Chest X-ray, AP view. Patient: 45 years old, sex M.
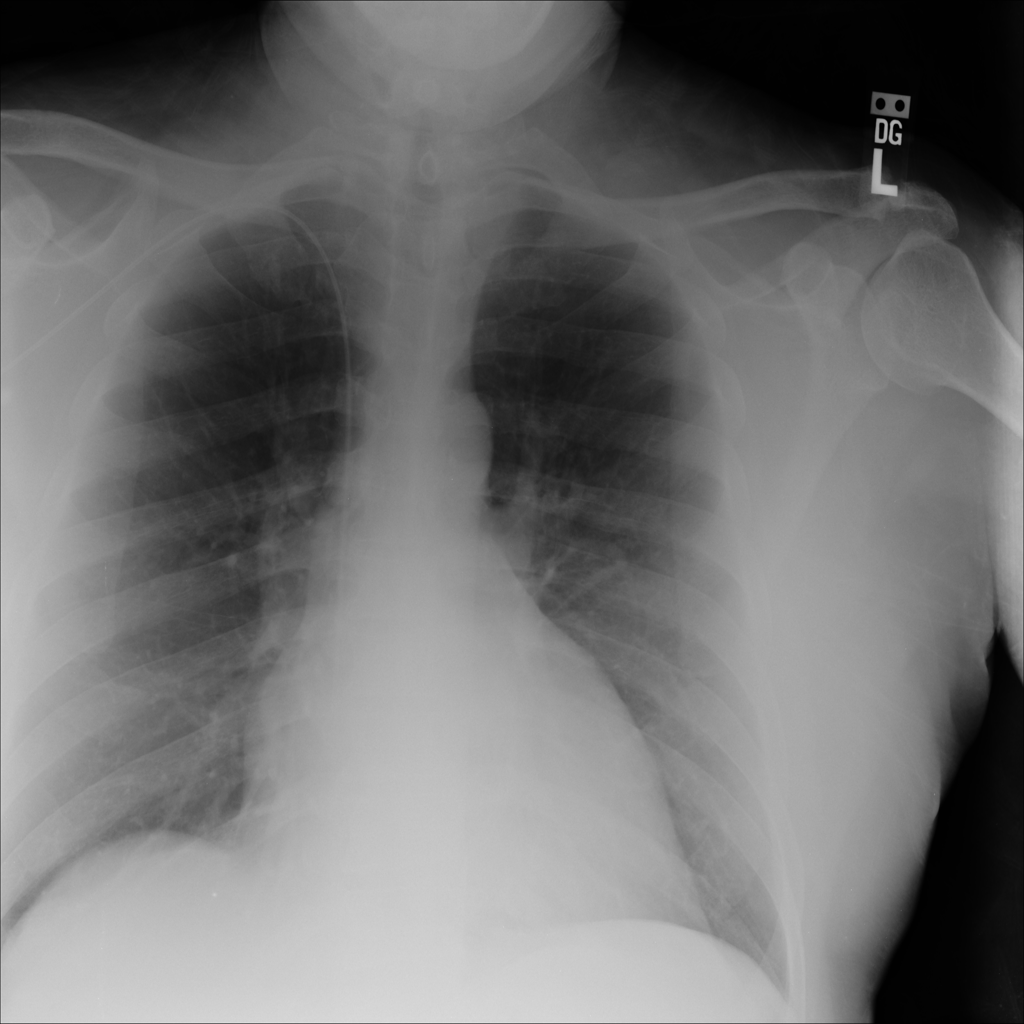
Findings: No Finding